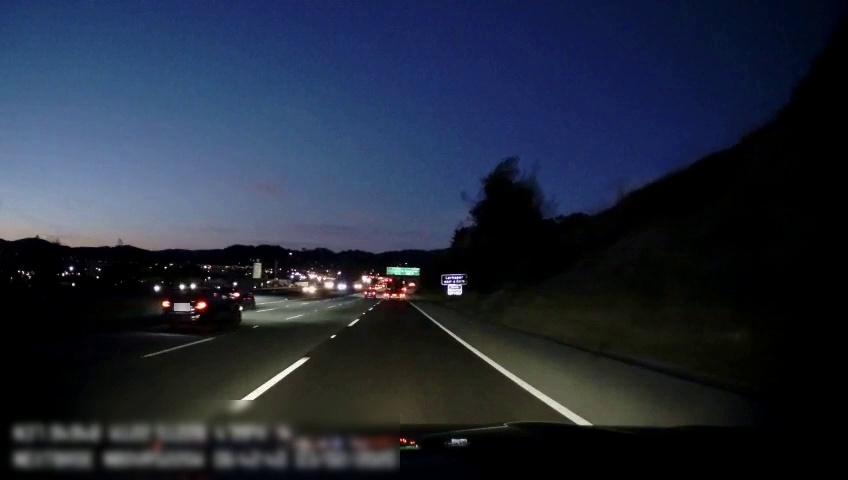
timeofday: Night
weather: Other
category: Drivable Space
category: Vehicles | Car
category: Vehicles | SUV
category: Vehicles | Car
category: Vehicles | Truck
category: Lanes | Current Lane
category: Lanes | Current Lane
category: Lanes | Alternate Lane
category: Lanes | Alternate Lane
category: Lanes | Alternate Lane
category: Traffic | Signs
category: Traffic | Signs
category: Traffic | Signs
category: Traffic | Signs